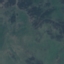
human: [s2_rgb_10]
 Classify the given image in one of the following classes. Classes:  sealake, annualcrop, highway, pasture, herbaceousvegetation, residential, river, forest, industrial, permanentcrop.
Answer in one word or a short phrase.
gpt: HerbaceousVegetation